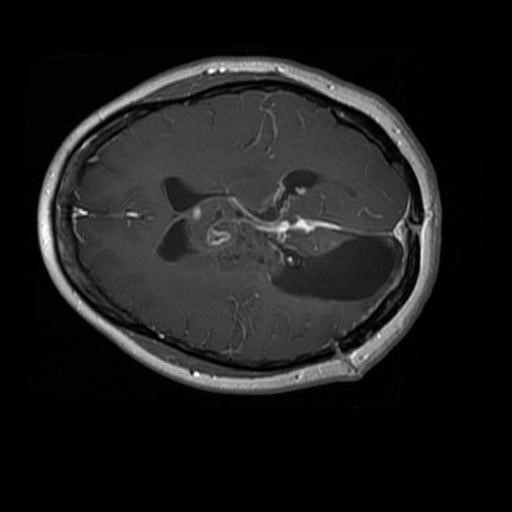
Label: brain_glioma